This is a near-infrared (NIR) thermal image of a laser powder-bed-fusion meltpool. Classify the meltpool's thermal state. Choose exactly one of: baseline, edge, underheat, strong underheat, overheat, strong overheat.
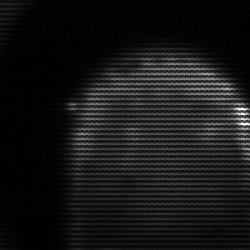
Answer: edge